Question: I'm using the <URL>:
<URL>
In chrome for OS X, I'm getting a 1px horizontal white line when displaying the map:

This only seems to affect Google Chrome. I've tested in Safari and Firefox and the problem does not occur. I've attempted disabling some chrome extensions but to no avail.
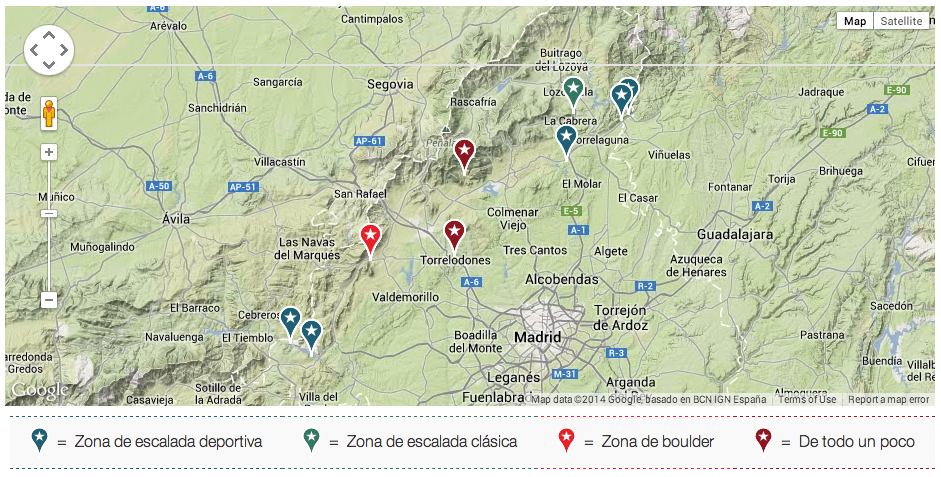
Answer: Issue no longer occurs in Chrome Version 37.0